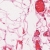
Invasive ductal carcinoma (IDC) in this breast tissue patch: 0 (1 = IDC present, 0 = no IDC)